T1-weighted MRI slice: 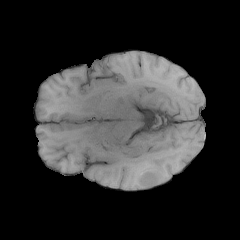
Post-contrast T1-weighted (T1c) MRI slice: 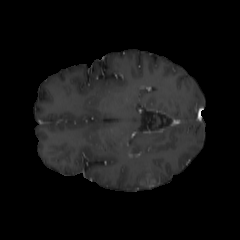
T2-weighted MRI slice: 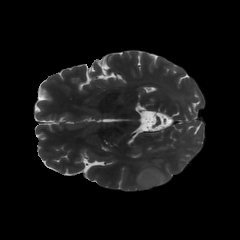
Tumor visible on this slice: yes